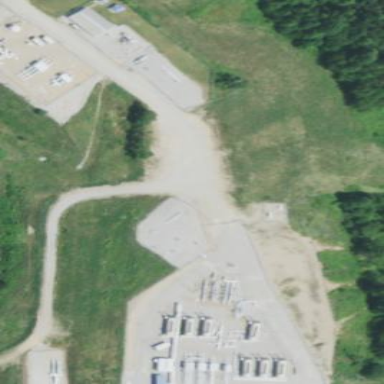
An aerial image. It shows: Industrial area used for gas-related purposes.